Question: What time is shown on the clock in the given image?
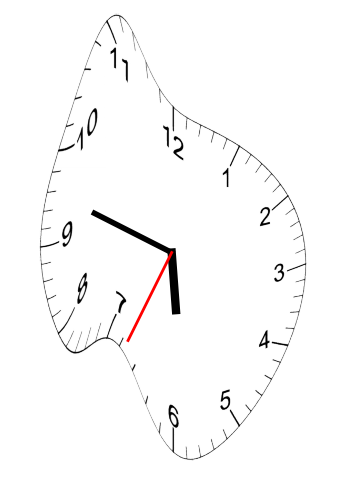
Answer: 05:47:34